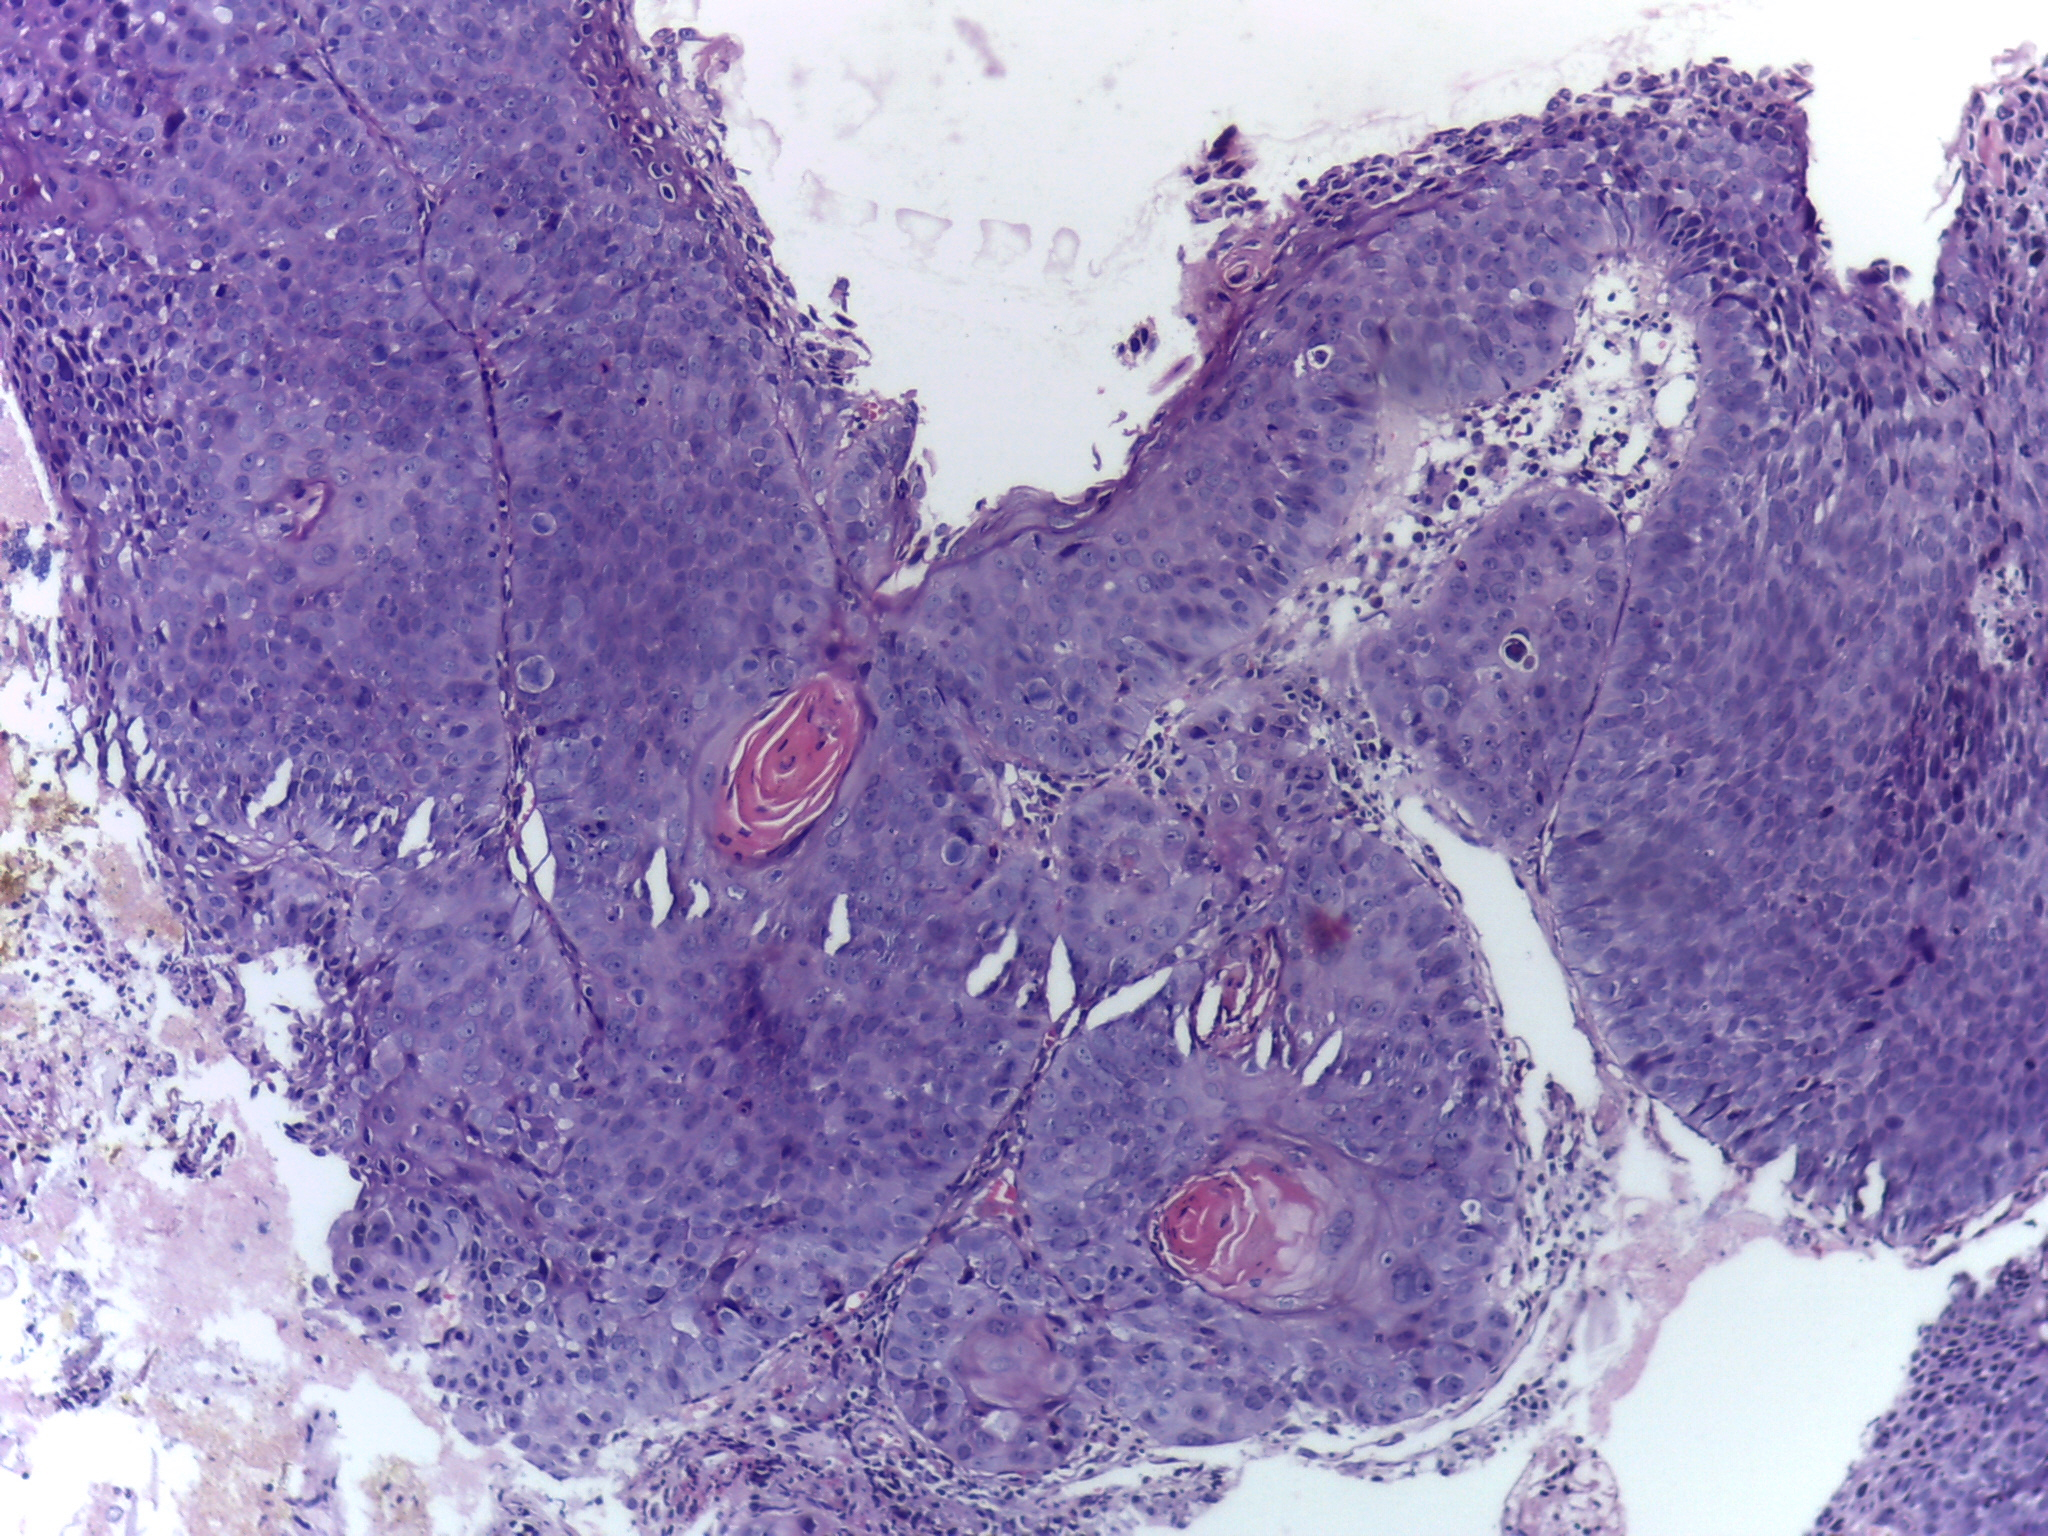
Diagnosis: OSCC